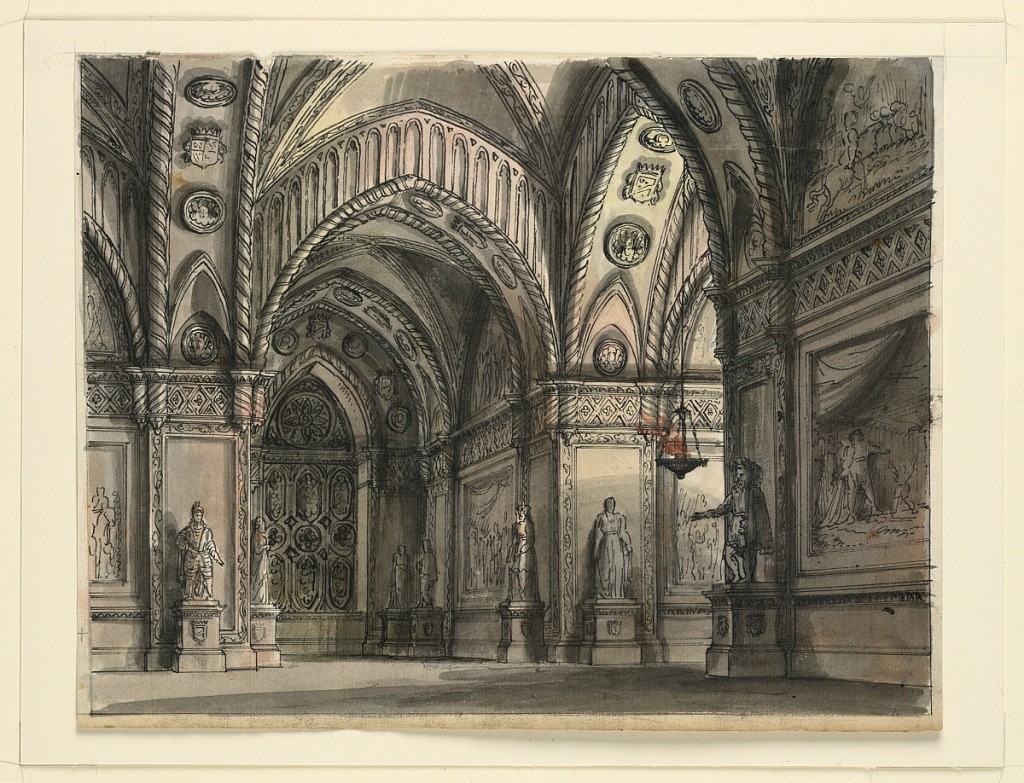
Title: Stage Design, A Queen's Apartment from the ballet "Il Conte d'Essex" by Gaetano Gioja, first performed at La Scala in 1818
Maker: Romolo Achille Liverani, Italian, 1809 - 1872
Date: early 19th century
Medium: Pen and black ink, brush and wash on laid paper
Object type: Drawing
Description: Horizontal rectangle. Interior of Gothic hall with painted and sculptural decorations, lit lamp hanging at right.